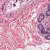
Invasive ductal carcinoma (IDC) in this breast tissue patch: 0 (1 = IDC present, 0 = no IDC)